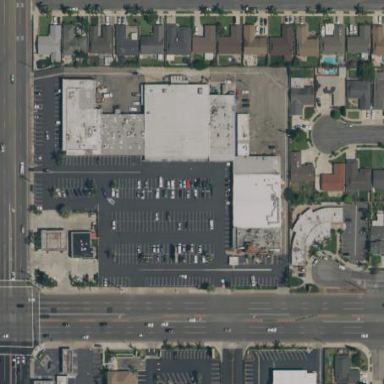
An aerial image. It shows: Parking area.